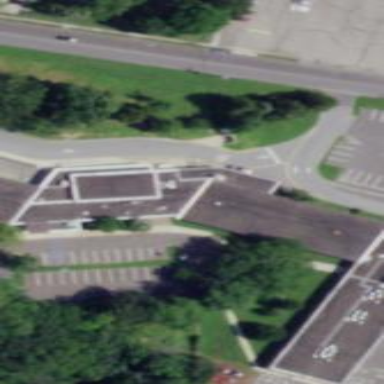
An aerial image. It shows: School building.